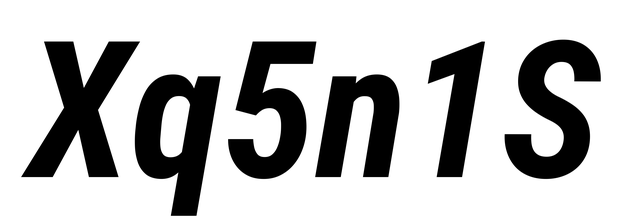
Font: Roboto-Italic_Condensed_Bold_Italic